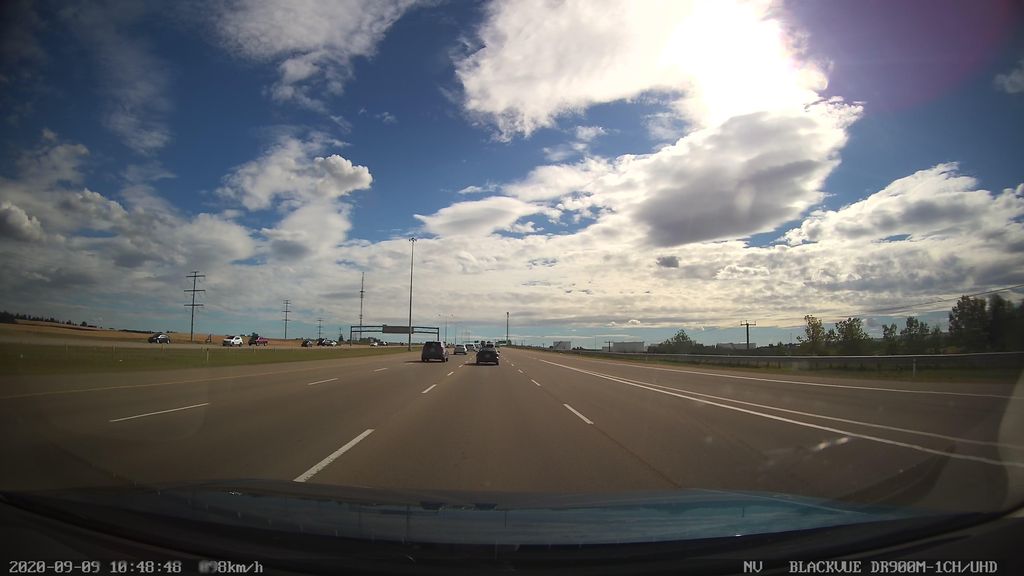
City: edmonton